Question: I'm learning ActionScript/Flash. I love to play with text, and have done a lot of that kind of thing with the superb Java2D API.
One of the things I like to know is "where, exactly, are you drawing that glyph?" The TextField class provides the methods 'getBounds' and 'getCharBoundaries', but these methods return rectangles that extend far beyond the actual bounds of the whole text object or the individual character, respectively.
'''
var b:Sprite = new Sprite();
b.graphics.lineStyle(1,0xFF0000);
var r:Rectangle = text.getCharBoundaries(4);
r.offset(text.x, text.y);
b.graphics.drawRect(r.x,r.y,r.width,r.height);
addChild(b);
b = new Sprite();
b.graphics.lineStyle(1,0x00FF00);
r = text.getBounds(this);
b.graphics.drawRect(r.x,r.y,r.width,r.height);
addChild(b);
'''

Is there any way to get more precise information about the actual visual bounds of text glyphs in ActionScript?
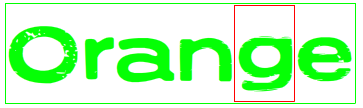
Answer: Not reasonably possible in Flash 9 -- Richard's answer is a clever work-around, though probably completely unsuitable for production code (as he mentions) :)
If you have access to Flash 10, check out the new <URL>, particularly TextLine.